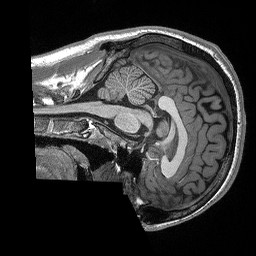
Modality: T1w
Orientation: sagittal
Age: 22
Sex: male
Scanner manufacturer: siemens
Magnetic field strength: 3 T
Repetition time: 2.3 s
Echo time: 0.00298 s